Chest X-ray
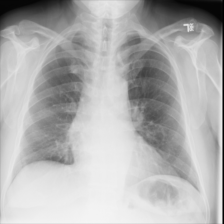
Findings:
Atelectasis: negative
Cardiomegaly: negative
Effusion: negative
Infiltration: negative
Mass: negative
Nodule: negative
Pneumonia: negative
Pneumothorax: negative
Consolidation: negative
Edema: negative
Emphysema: negative
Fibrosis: negative
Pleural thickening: negative
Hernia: negative